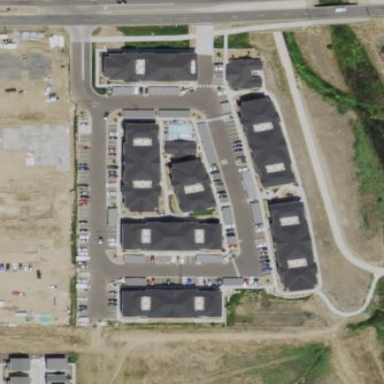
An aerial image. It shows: Residential area with apartments.